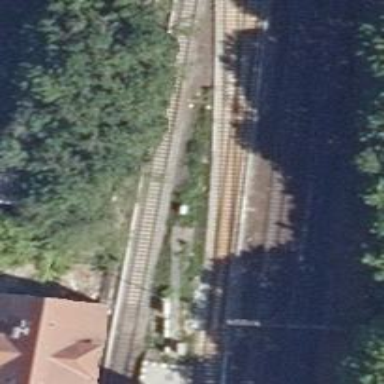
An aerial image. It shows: Railway switch with the turnout side on the left.